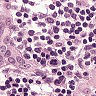
Metastatic tissue present: no